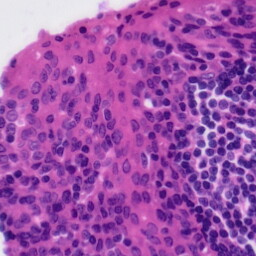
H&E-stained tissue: Tonsil